Milling tool wear sample.
Tool blade image: 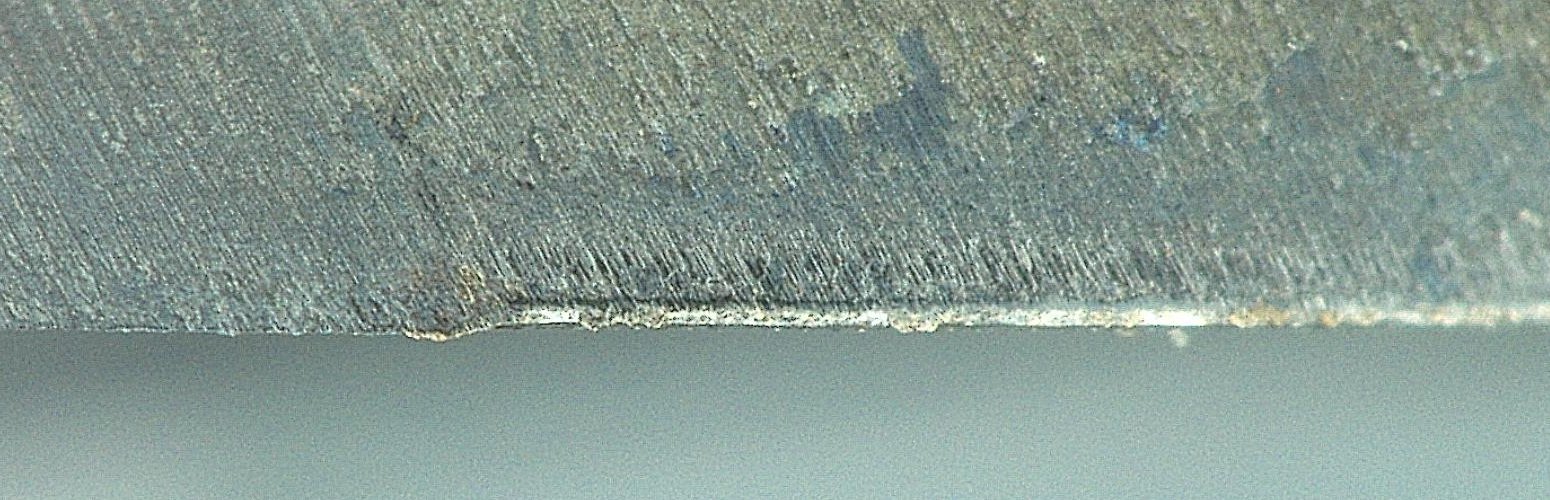
Chip image: 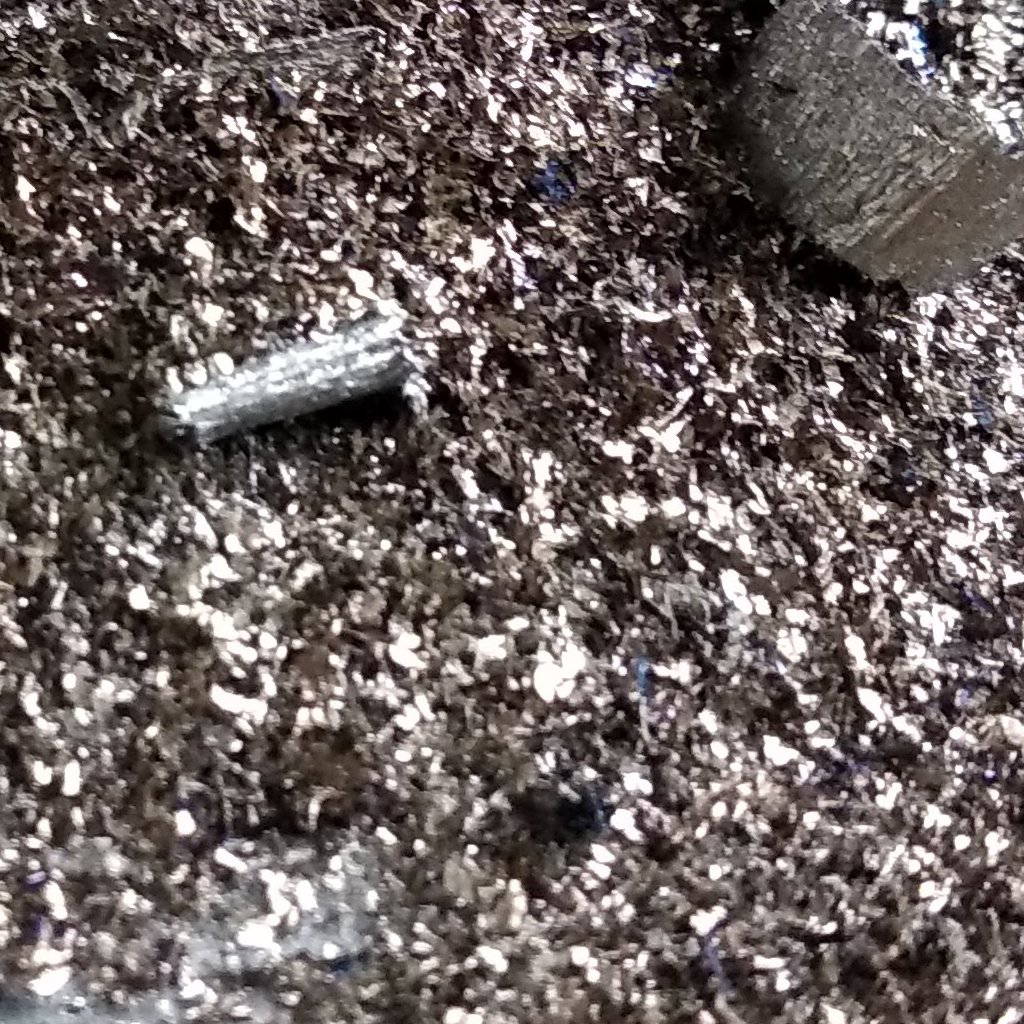
Workpiece image: 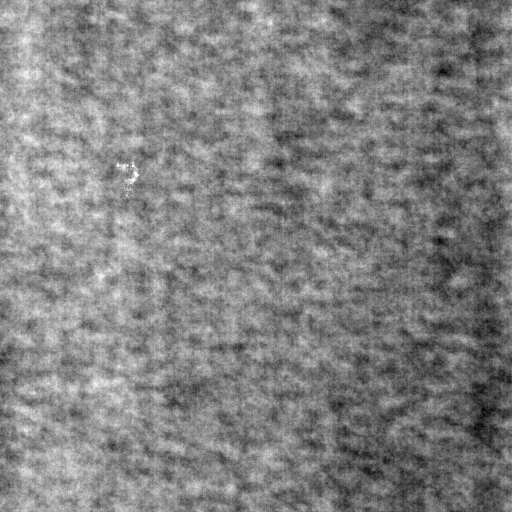
Tool wear state: used
Gaps: 14.99
Flank wear: 99.05
Overhang: 14.04
Force-signal Mel-spectrograms (X, Y, Z axes): 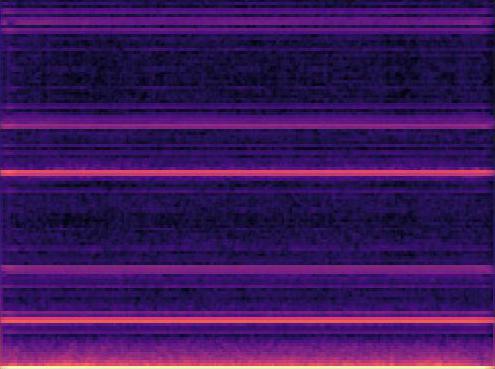 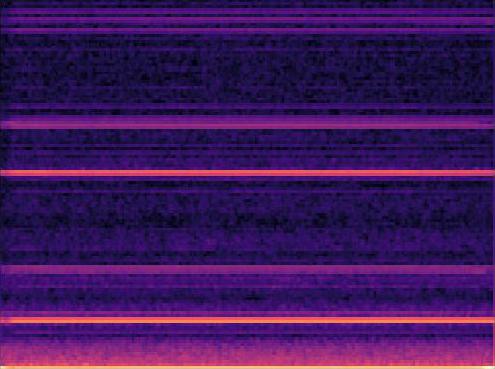 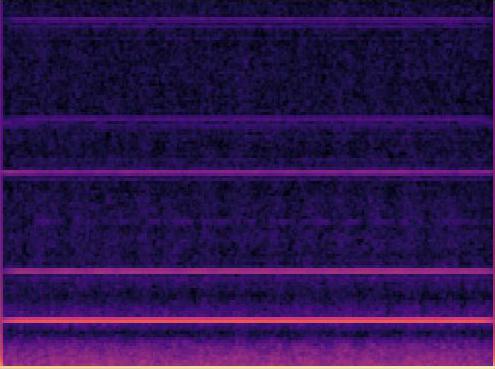
Force-signal scalograms (X, Y, Z axes): 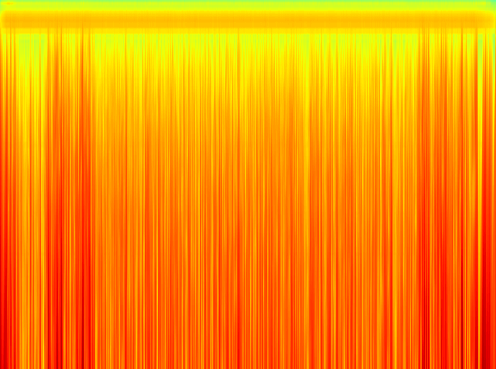 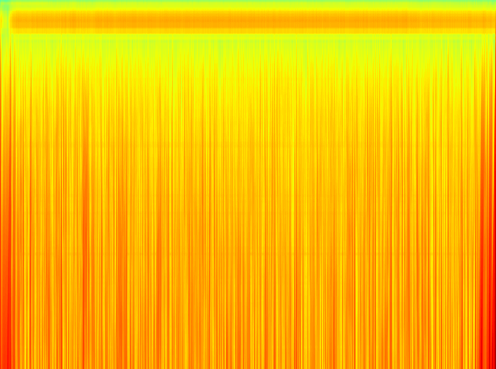 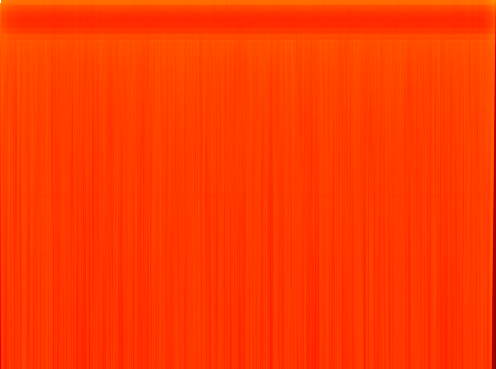
Force phase: steady_state_stabilization_wear